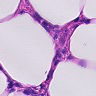
Metastatic tissue present: no